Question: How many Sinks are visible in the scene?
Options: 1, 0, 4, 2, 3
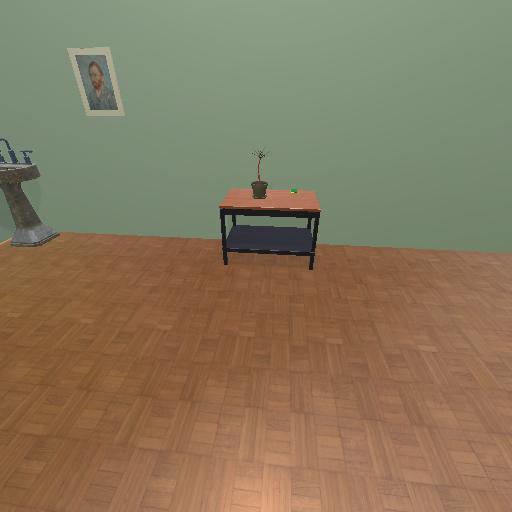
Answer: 1